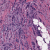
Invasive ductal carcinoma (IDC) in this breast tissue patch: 1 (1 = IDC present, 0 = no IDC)